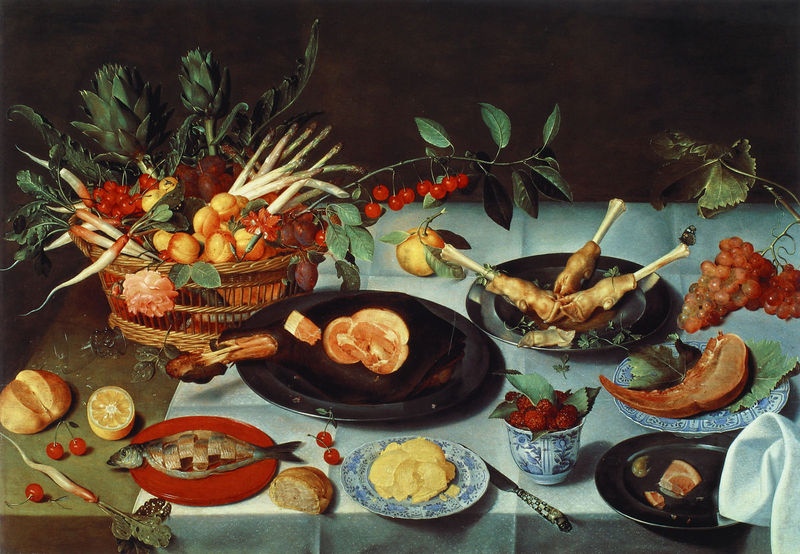
Titel: Mahlzeitstilleben
Künstler: Jacob van Hulsdonck
Institution: London, P. & D. Colnagi & Co. Ltd.
Schlagwörter: blätter, gemälde, gelb, schwarz, tisch, obst, rot, tuch, messer, teller, tischdecke, tischtuch, blatt, früchte, stillleben, trauben, essen, korb, tasse, fleisch, kirschen, beeren, speisen, sillleben, fisch, geflügel, weintrauben, besteck, pfirsich, butter, zitrone, kirsche, brötchen, pfalnzen, karotte, möhre, semmel, erdbeere, spargel, artischocke, karotten